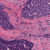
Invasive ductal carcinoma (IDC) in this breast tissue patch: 0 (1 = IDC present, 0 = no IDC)